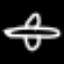
Label: airplane